Aerial crown-view tile of a tropical tree (Barro Colorado Island, Panama), acquired 20250818:
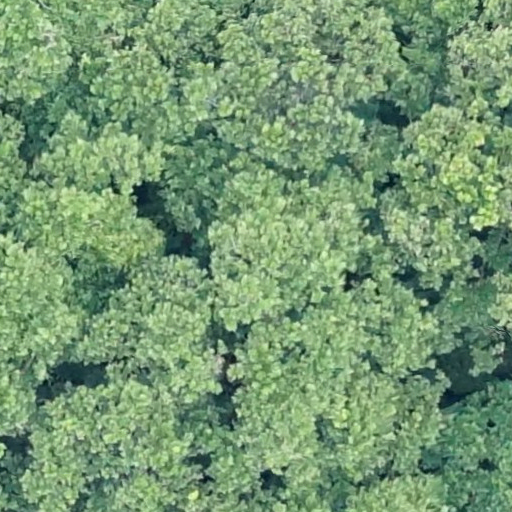
Species: Anacardium excelsum
GBIF accepted scientific name: Anacardium excelsum
Crown area: 940.021 m²